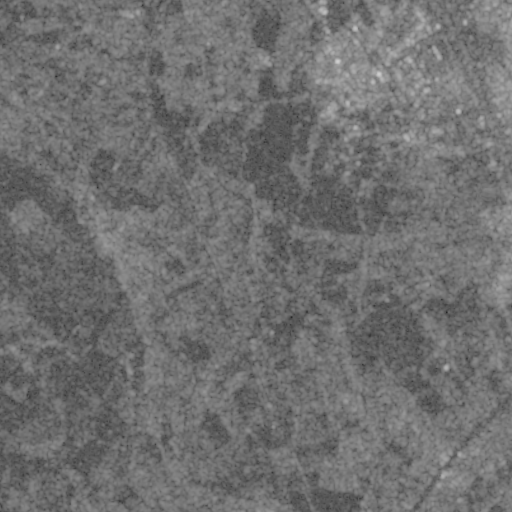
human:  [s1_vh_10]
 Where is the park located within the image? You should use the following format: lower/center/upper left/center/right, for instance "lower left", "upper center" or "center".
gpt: The park is located in the upper right of the image.
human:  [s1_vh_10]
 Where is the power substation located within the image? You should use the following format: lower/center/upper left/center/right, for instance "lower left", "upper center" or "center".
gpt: The power substation is located in the upper right of the image.
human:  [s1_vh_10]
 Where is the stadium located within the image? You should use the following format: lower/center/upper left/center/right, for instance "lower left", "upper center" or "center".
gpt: The stadium is located in the upper right of the image.
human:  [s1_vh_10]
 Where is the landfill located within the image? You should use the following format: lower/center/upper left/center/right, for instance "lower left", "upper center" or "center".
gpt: There is no landfill in the image.

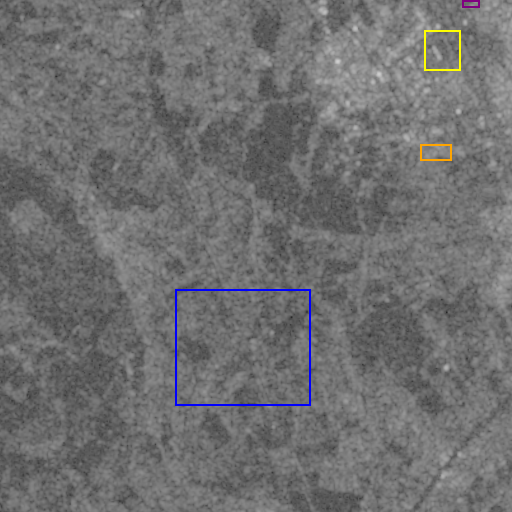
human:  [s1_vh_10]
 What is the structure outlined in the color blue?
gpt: The structure outlined in blue is a crop field.
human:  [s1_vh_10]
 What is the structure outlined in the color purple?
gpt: The structure outlined in purple is a park.
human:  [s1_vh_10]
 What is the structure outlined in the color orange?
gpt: The structure outlined in orange is a power substation.
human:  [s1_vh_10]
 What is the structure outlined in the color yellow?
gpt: The structure outlined in yellow is a stadium.
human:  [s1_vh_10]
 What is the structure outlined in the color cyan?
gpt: There is no cyan outline.